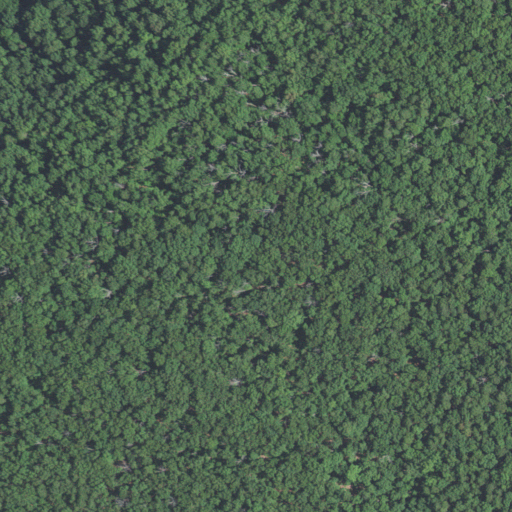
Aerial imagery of mountain in Missouri named Conner Hill containing deciduous forest, mixed forest, and evergreen forest